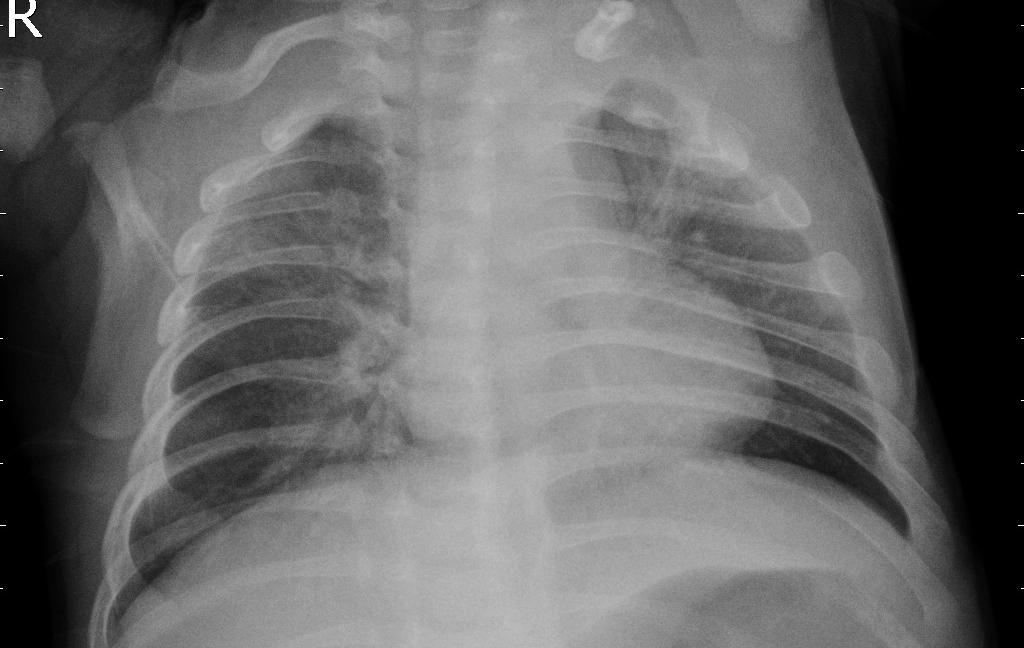
Diagnosis: PNEUMONIA